Field crop: tomato
Growth stage: 2
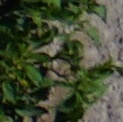
Species: tomato